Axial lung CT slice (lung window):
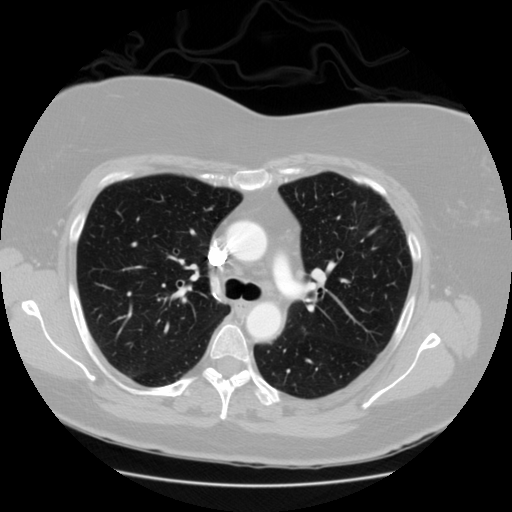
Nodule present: no